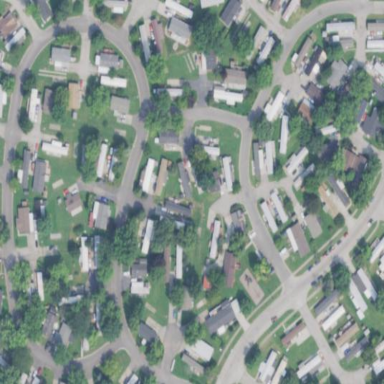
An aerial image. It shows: Mobile residential area.